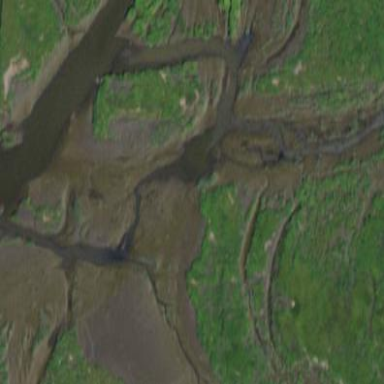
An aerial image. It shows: Tidal flat wetland.